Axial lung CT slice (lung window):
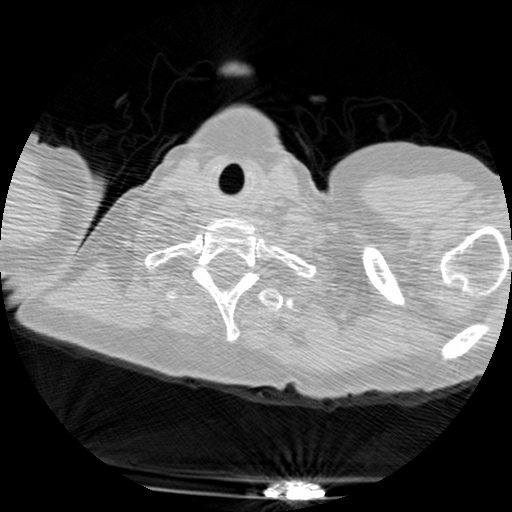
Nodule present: no